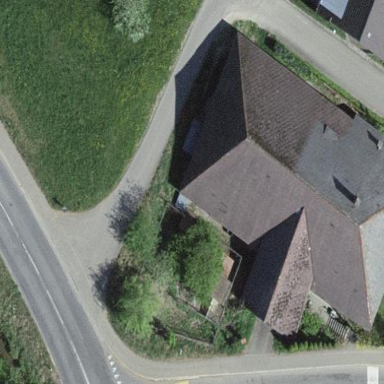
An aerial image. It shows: Farm building.